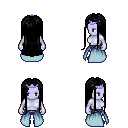
a pixel art fantasy rpg character, female body template, dark elf, purple skin, overskirt, metal pants, black extra-long hairstyle, purple tiara, four views (front, back, left, right), 2x2 character sprite sheet, small pixel art, hard edges, no anti-aliasing